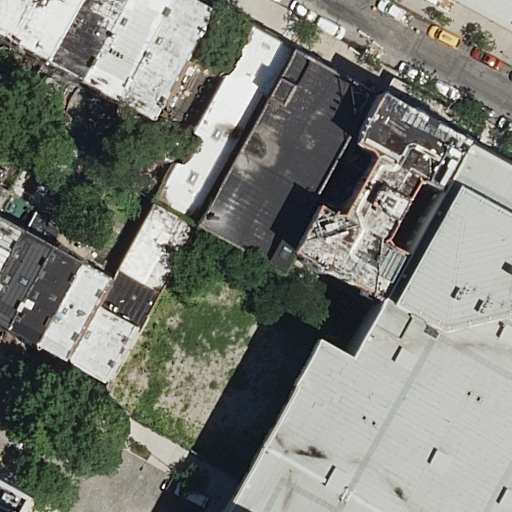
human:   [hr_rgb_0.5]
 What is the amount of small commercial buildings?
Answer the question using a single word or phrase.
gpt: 0

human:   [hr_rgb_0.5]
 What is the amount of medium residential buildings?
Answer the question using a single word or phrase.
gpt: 10

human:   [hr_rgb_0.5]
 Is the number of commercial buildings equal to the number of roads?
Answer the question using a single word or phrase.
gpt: no

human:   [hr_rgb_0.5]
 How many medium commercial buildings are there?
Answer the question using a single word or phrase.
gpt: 0

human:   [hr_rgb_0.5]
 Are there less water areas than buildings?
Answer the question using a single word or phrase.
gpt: yes

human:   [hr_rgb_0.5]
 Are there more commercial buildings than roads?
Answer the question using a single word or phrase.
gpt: no

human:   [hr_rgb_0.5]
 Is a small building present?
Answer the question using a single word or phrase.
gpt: yes

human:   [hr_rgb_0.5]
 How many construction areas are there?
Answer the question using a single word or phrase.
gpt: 0

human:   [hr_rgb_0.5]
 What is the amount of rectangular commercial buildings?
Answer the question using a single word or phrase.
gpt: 0

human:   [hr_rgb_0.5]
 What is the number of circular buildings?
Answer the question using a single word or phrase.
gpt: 0

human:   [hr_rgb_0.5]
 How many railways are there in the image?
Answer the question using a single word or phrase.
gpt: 0

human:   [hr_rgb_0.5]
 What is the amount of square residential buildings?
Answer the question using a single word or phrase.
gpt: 0

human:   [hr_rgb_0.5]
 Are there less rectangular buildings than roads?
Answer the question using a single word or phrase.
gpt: no

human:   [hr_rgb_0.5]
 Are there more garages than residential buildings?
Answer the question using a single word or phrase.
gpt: no

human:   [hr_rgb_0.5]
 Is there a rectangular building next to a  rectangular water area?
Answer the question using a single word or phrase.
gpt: no

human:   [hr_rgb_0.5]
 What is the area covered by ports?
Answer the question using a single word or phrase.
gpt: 0m2

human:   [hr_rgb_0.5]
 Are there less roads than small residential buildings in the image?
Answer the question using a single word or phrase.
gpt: yes

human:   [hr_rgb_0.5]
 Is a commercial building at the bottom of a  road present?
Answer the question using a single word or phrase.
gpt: yes

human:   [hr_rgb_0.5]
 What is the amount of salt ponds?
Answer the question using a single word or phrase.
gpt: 0

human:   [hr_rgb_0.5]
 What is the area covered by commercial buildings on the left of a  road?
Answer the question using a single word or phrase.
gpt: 748m2

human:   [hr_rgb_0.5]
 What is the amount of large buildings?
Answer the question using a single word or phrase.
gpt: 4

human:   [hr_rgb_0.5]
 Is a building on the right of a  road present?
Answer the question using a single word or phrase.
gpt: yes

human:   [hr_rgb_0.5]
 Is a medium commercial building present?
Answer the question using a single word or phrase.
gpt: no

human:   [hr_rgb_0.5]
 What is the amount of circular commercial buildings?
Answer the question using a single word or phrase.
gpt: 0

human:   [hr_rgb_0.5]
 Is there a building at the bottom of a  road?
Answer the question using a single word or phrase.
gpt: yes

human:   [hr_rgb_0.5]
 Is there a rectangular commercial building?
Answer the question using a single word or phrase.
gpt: no

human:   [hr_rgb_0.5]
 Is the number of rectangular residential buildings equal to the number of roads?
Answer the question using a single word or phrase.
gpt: no

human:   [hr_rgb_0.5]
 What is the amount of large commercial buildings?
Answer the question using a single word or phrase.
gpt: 1

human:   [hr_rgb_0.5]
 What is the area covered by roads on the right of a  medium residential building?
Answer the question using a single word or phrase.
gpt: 0m2

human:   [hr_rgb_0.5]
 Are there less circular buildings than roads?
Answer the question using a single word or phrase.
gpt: yes

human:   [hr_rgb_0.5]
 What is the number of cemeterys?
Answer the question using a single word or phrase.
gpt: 0

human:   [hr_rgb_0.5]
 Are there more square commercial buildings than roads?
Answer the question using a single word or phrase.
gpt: no

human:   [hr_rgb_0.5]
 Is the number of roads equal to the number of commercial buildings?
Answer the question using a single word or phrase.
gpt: no

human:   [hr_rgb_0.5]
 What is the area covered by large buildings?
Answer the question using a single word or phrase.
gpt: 3885m2

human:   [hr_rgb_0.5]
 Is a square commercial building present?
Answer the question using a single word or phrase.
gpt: no

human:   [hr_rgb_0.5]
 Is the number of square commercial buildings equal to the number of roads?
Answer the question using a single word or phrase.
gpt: no